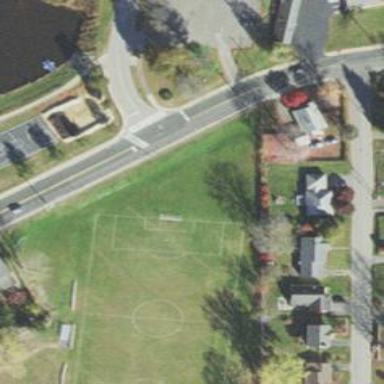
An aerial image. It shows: Soccer pitch for outdoor sports and leisure activities.